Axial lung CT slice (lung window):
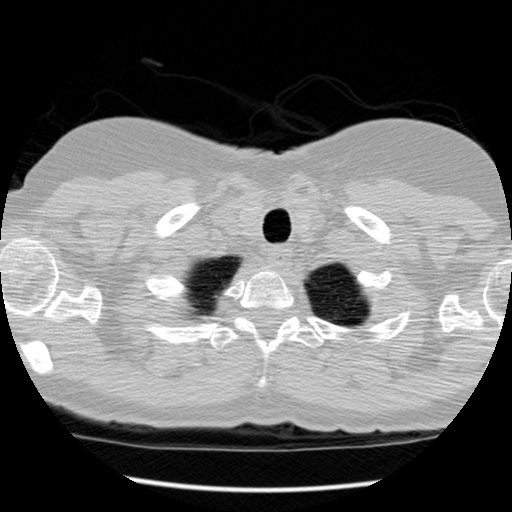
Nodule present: no